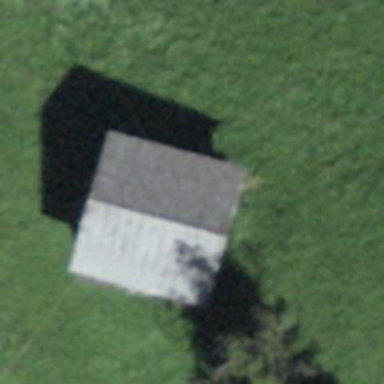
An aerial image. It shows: Rural barn.